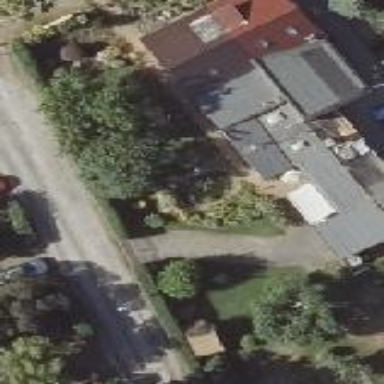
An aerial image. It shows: Semi-detached house.